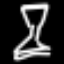
Label: hourglass